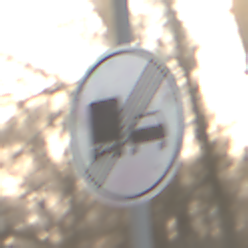
Verkehrszeichen: EndeUeberholverbotKraftfahrzeuge
Umgebung: Outdoor, Nature
Tageszeit: SunriseSunset
Wetter: PartlyCloudy
Licht: Natural
Jahreszeit: NotSpecified
Kontrast: MediumContrast